Interaction volume radius: 10 \u00c5
Interaction volume height: 20 \u00c5
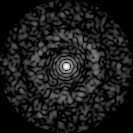
Disorder parameter: 0.8277